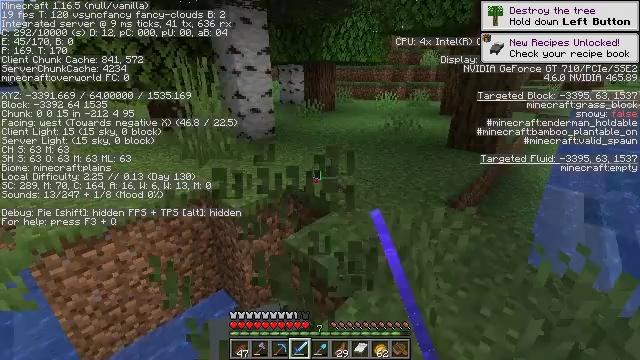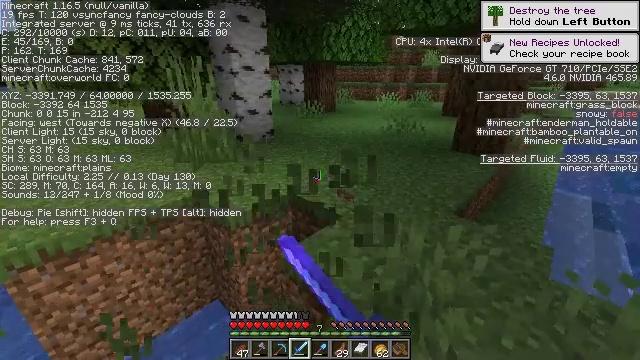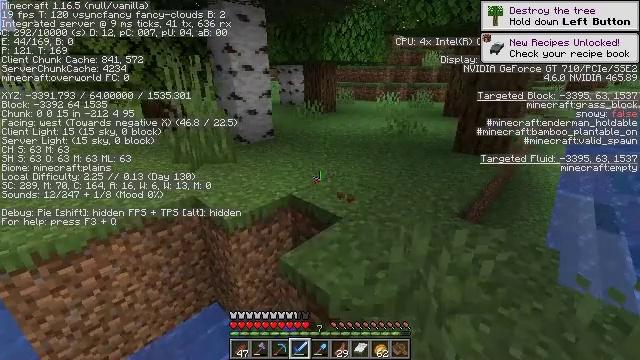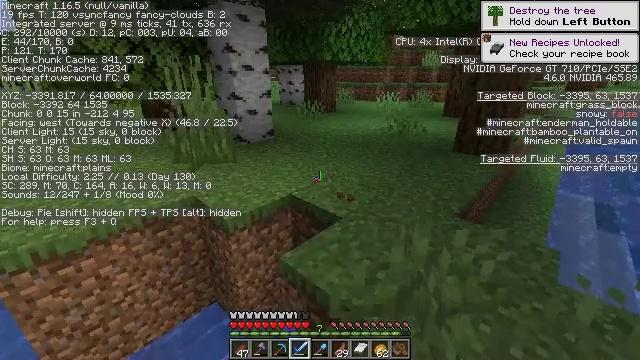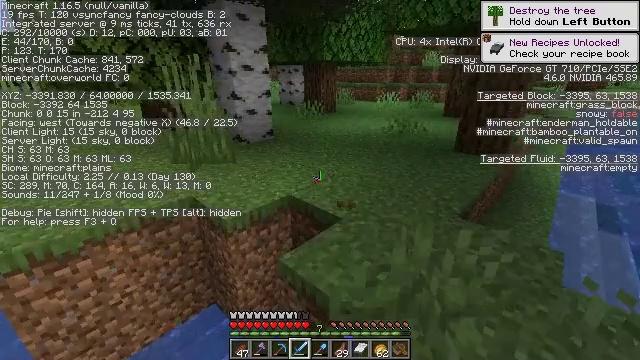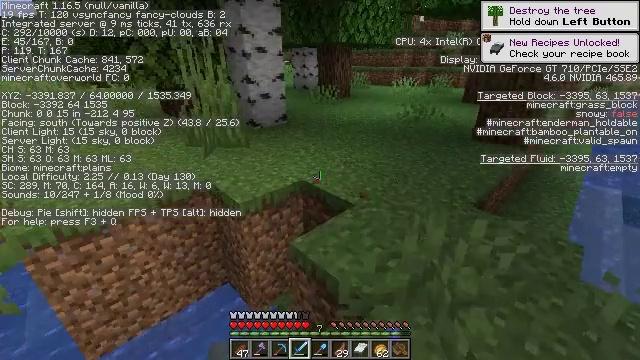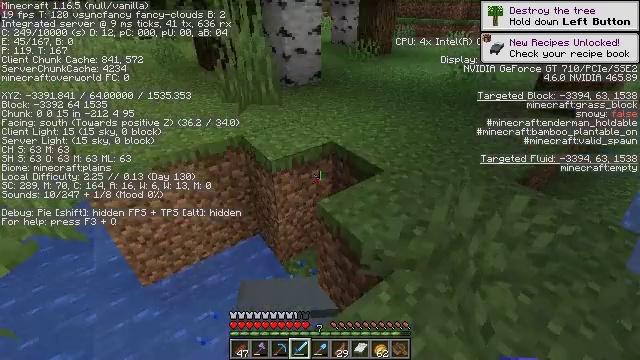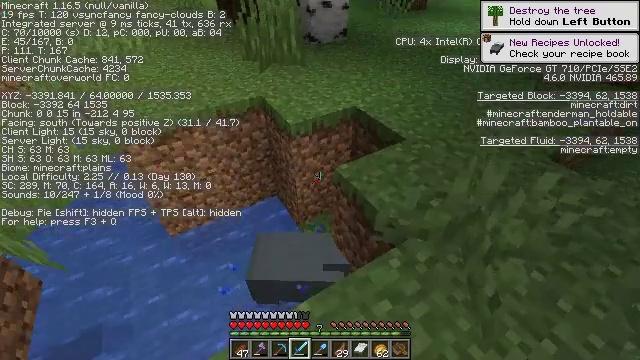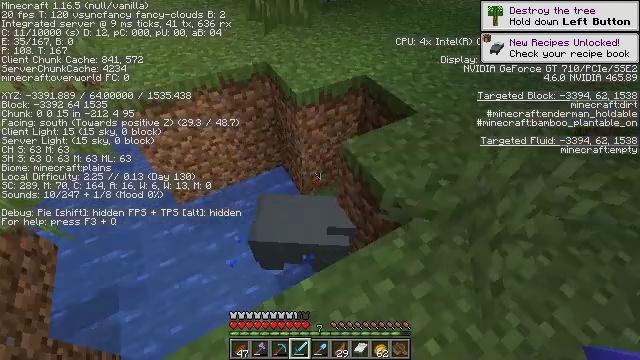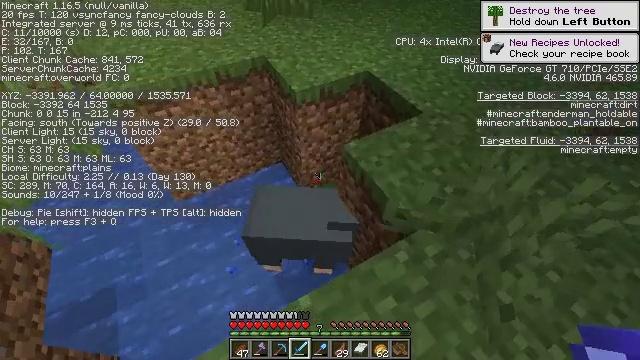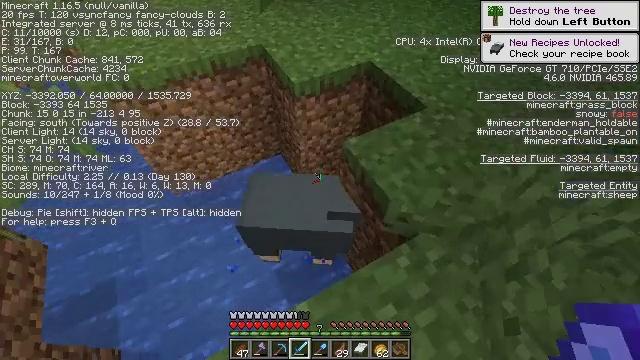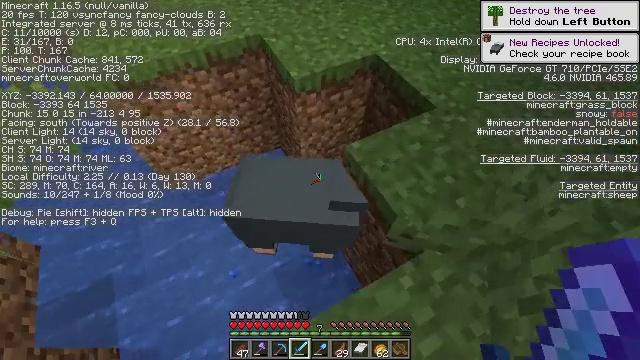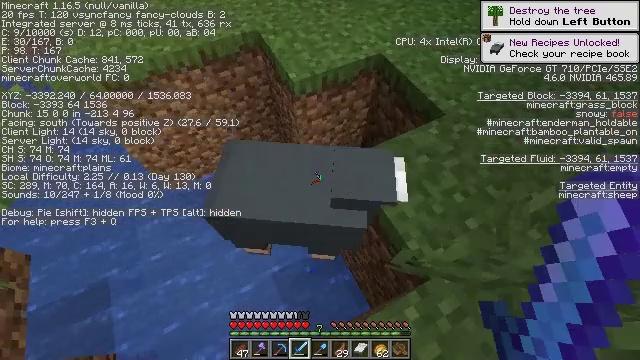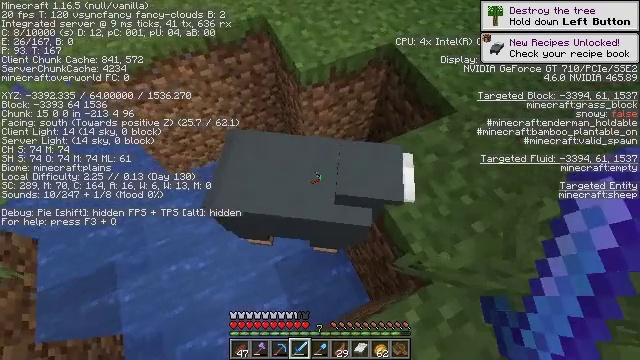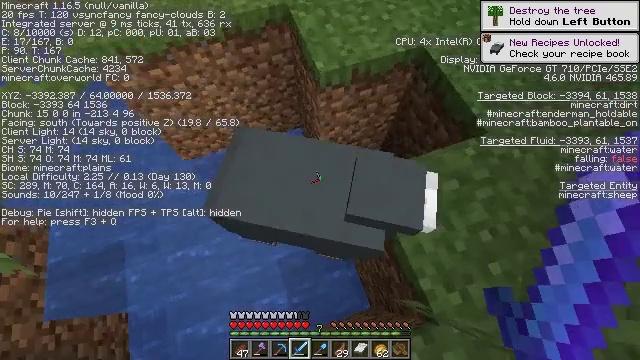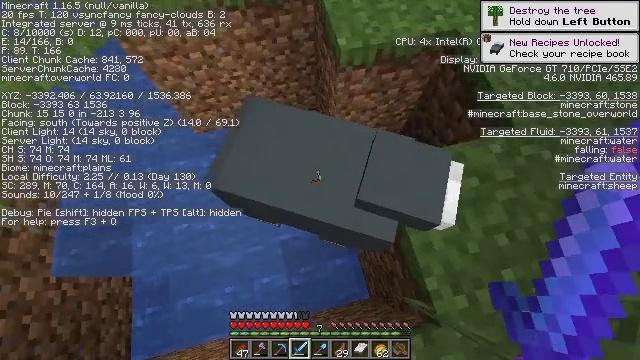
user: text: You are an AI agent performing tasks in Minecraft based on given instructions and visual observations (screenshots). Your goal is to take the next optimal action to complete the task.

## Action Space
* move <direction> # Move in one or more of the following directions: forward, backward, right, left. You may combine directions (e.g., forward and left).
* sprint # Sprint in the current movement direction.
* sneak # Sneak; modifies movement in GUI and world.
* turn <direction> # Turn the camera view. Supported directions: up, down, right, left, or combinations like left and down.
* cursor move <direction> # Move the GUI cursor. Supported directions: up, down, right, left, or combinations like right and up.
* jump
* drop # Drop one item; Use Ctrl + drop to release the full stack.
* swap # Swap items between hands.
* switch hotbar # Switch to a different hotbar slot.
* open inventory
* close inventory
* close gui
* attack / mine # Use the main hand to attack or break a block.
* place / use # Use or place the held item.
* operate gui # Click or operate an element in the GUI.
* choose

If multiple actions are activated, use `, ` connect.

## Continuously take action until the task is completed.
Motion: motion action
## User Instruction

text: Hunt a sheep.
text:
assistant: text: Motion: no_op
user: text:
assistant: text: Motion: no_op
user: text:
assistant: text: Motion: no_op
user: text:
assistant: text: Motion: no_op
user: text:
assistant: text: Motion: turn left and down
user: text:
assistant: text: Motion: turn left and down
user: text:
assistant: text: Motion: turn left and down
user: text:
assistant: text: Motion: move forward, turn left and down
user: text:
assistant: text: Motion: move forward, turn down
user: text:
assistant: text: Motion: move forward, turn down
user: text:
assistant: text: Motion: move forward, turn down
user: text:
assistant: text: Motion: move forward, turn down
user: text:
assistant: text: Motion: move forward, turn left and down
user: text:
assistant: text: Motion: turn left and down
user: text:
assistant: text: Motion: turn left and down
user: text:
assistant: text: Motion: turn left and down
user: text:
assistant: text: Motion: attack / mine
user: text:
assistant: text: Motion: attack / mine
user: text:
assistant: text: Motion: attack / mine
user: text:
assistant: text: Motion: attack / mine
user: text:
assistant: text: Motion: no_op
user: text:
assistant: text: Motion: no_op
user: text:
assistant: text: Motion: no_op